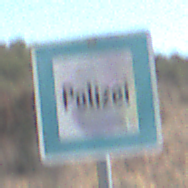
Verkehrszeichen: Polizei
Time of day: Midday
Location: Outdoor (Nature)
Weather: Clear
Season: NotSpecified
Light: Natural